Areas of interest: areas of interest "Soccer Field"
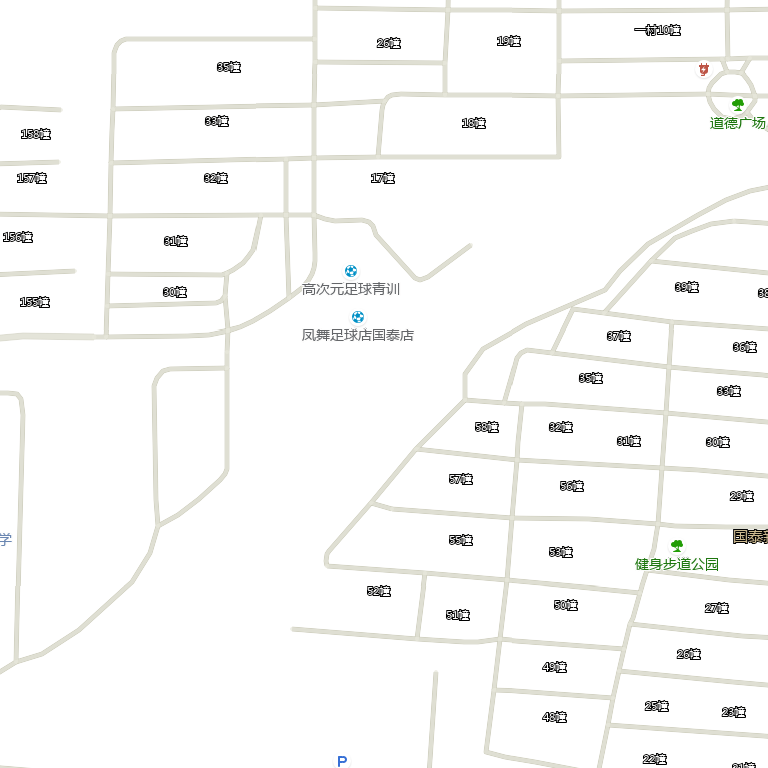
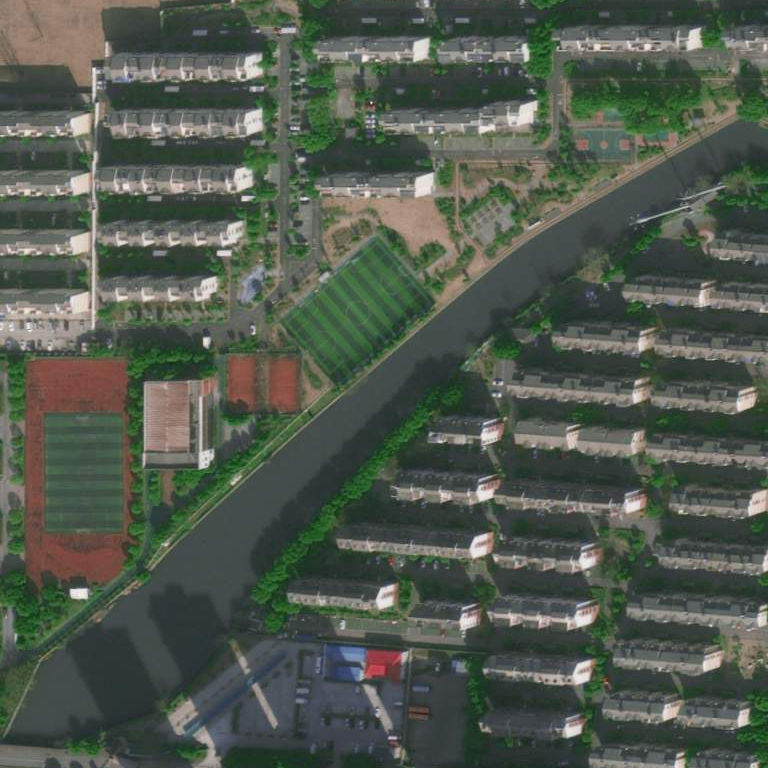